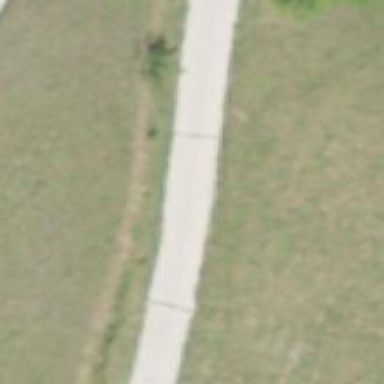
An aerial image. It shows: Well-maintained track road of grade 1.